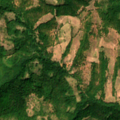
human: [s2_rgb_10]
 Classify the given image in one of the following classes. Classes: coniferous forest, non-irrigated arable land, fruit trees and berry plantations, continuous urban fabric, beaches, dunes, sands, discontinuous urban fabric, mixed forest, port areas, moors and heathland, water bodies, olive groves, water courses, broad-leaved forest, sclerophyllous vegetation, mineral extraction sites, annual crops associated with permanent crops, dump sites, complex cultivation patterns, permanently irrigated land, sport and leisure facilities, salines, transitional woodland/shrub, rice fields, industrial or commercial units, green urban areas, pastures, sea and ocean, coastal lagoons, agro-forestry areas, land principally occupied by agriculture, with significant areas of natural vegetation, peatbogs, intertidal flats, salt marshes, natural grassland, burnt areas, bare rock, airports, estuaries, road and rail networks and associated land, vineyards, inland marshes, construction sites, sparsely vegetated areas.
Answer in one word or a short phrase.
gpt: pastures, complex cultivation patterns, land principally occupied by agriculture, with significant areas of natural vegetation, broad-leaved forest